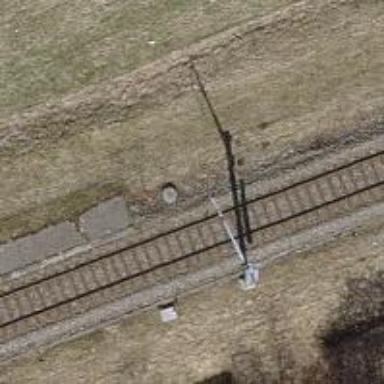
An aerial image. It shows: Catenary mast for power lines.